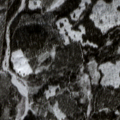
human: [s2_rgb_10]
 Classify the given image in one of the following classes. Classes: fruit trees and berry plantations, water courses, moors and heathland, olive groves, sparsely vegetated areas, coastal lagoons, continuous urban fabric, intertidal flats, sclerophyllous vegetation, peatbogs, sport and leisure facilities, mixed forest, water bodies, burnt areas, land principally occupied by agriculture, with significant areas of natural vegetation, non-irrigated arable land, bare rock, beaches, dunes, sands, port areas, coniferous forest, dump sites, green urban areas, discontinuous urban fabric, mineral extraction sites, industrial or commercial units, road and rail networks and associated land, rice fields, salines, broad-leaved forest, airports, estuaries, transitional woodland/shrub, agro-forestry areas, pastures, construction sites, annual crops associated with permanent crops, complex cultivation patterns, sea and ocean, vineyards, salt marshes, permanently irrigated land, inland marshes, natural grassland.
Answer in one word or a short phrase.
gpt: coniferous forest, mixed forest, transitional woodland/shrub